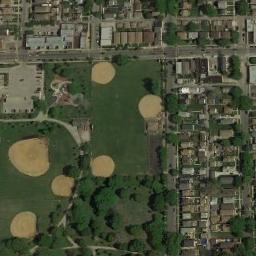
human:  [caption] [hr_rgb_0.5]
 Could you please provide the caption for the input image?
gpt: There are six baseball diamonds in the wasteland surrounded by the trees and houses .

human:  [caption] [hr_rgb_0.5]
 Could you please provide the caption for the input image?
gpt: There are many buildings of different shapes next to six baseball diamonds .

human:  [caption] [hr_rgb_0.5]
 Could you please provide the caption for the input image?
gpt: There are six baseball diamonds in the middle of grass surrounded by many buildings and trees .

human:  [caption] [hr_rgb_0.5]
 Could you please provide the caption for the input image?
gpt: There is a slushy path by the baseball field .

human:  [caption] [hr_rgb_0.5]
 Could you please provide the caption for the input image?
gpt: Some baseball diamonds of different sizes on the lawn with some trees and the residential area around them .